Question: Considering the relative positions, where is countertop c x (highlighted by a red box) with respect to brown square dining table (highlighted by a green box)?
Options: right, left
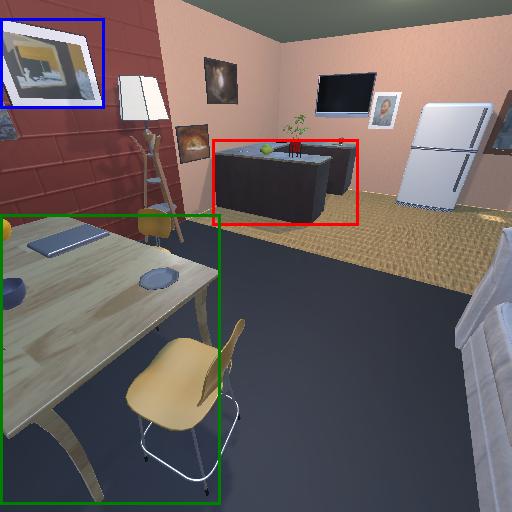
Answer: right